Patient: sex M, age 35
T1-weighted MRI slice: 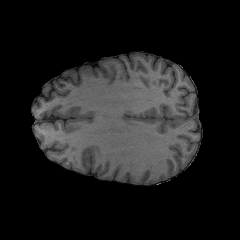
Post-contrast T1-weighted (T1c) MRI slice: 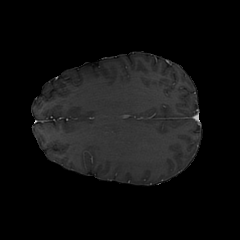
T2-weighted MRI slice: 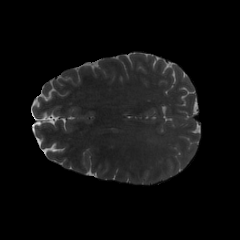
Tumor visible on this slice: no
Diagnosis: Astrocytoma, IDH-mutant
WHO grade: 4